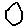
Label: hexagon